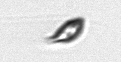
Label: Cryptophyta